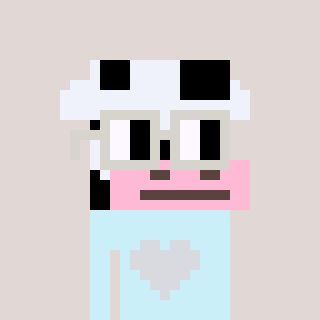
a pixel art character with square light gray glasses, a cow-shaped head and a cold-colored body on a warm background